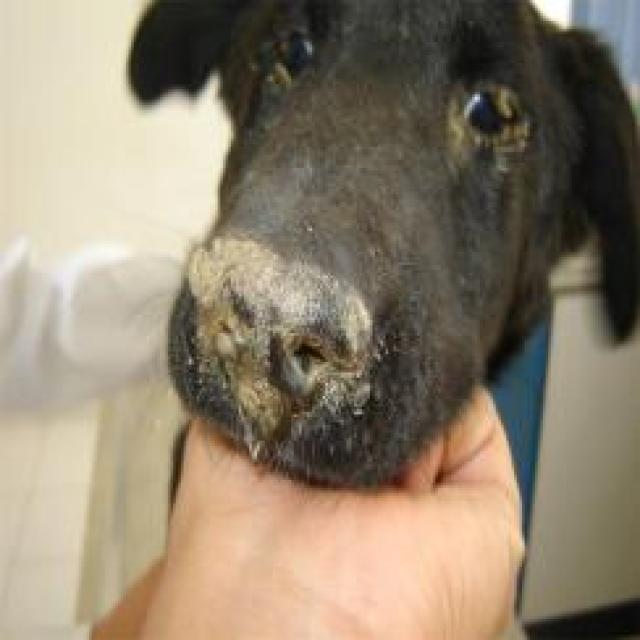
Canine fungal skin infection — characterized by alopecia, scaling, crusting, and circular lesions. Common agents include Malassezia and Candida species.